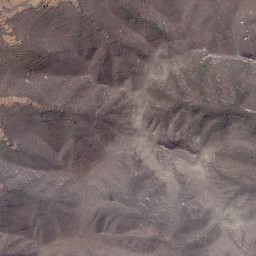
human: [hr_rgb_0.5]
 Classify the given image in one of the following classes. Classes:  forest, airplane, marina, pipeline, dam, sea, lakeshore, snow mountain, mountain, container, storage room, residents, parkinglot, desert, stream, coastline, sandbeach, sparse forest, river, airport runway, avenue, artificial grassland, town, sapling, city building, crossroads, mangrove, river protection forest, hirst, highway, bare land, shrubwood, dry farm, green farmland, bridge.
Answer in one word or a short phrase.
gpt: mountain